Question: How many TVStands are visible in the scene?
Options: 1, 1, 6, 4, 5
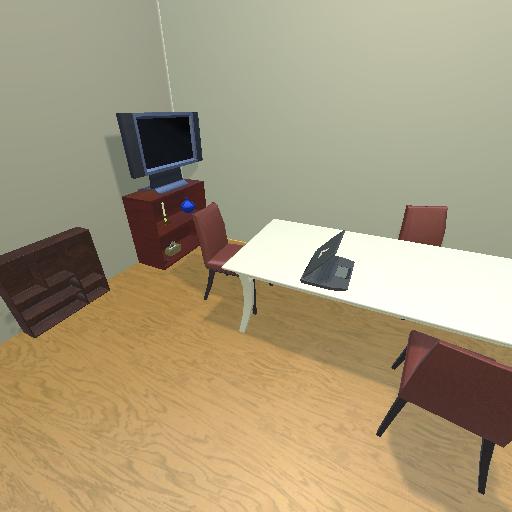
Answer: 1